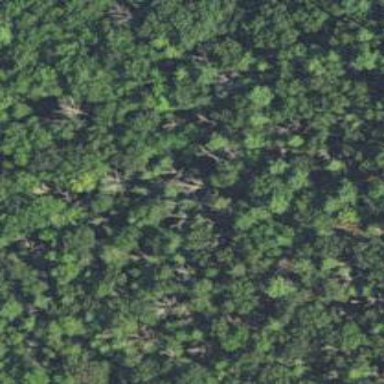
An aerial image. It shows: Needle-leaved woodland.